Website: walmart
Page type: receipt
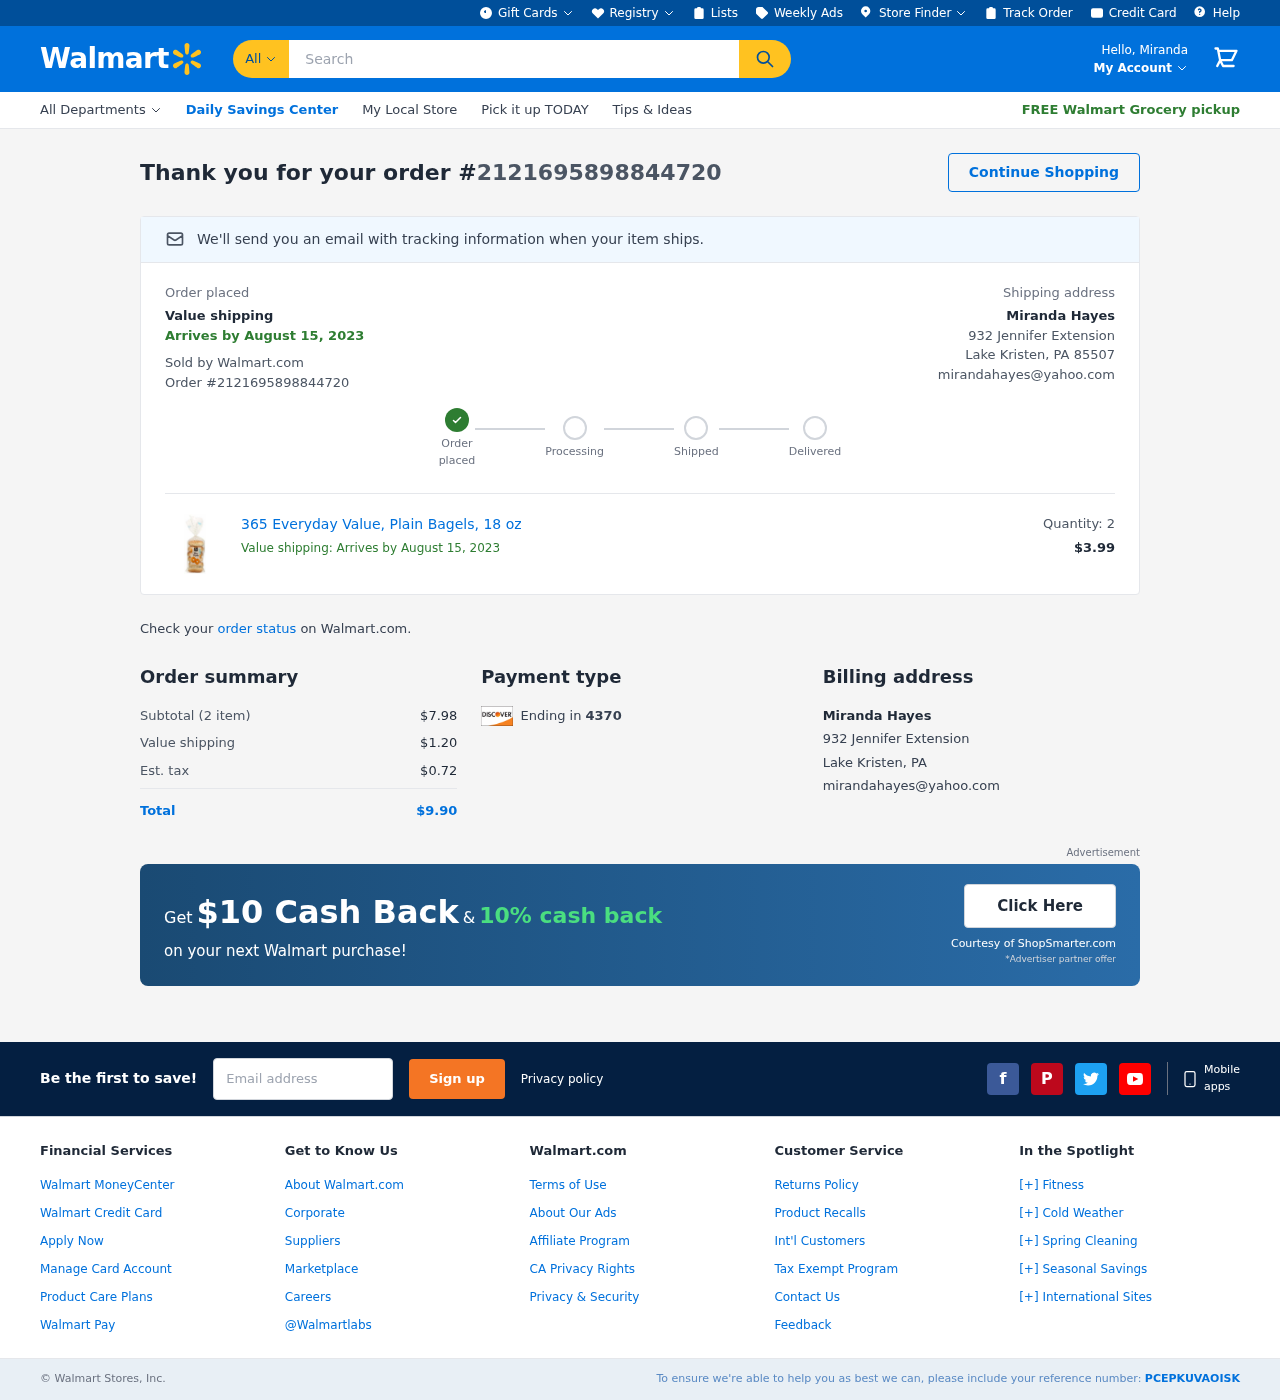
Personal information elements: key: PII_CARD_LAST4
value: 4370
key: PII_EMAIL
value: mirandahayes@yahoo.com
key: PII_FIRSTNAME
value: Miranda
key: PII_FULLNAME
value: Miranda Hayes
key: PII_STREET
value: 932 Jennifer Extension
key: PII_CITY_STATE_ZIP
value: Lake Kristen, PA 85507
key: PII_FULLNAME2
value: Miranda Hayes
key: PII_CITY_STATE2
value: Lake Kristen, PA
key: PII_EMAIL2
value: mirandahayes@yahoo.com
Product elements: key: PRODUCT1_NAME
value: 365 Everyday Value, Plain Bagels, 18 oz
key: PRODUCT1_PRICE
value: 3.99
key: PRODUCT1_QUANTITY
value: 2
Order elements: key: ORDER_ID2
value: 2121695898844720
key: ORDER_DELIVERY_DATE
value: August 15, 2023
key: ORDER_ID
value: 2121695898844720
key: ORDER_DELIVERY_DATE2
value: August 15, 2023
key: ORDER_NUM_ITEMS
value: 2
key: ORDER_SUBTOTAL
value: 7.98
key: ORDER_SHIPPING_COST
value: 1.20
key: ORDER_TAX
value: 0.72
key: ORDER_TOTAL
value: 9.90
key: ORDER_REF
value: PCEPKUVAOISK
Search elements: key: HEADER_SEARCH
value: Search